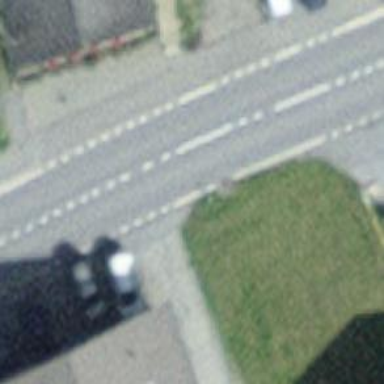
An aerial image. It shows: Tertiary road with asphalt surface.